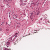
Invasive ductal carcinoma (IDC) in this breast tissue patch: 0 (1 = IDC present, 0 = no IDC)